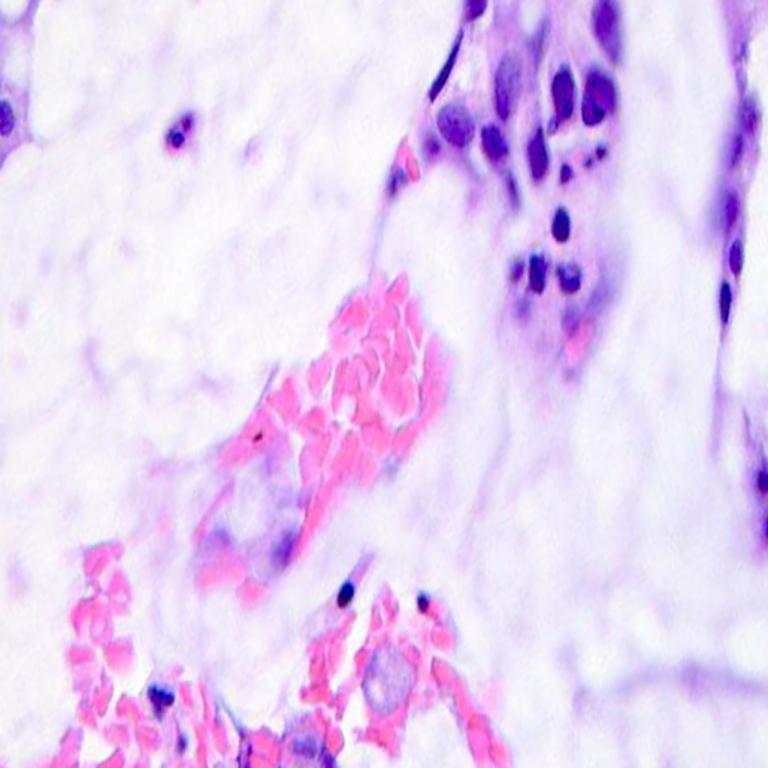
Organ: colon
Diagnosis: adenocarcinomas